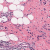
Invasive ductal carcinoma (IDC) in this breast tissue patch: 1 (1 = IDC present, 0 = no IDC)